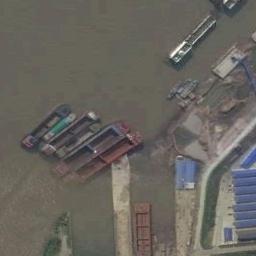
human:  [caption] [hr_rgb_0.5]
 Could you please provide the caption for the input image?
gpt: There are many boats docked at the dock and there are buildings on the dock .

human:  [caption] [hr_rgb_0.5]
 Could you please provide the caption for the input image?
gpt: Some ships of different sizes and colors are docked at the dock and the water is yellow .

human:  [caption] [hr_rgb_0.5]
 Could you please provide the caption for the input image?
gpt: There are many ships on the shore next to buildings and trees .

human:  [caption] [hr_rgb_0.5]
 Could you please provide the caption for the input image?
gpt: There are many buildings of different shapes beside the ships .

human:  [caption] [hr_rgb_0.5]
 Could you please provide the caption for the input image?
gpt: There are several ships at the harbor beside some blue buildings .